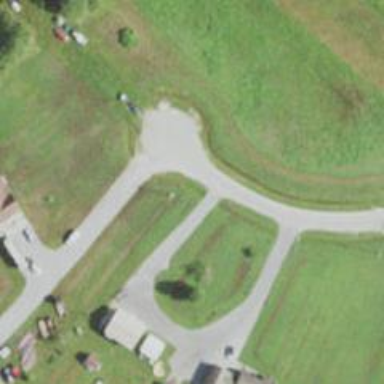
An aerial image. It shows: Turning circle on the road.